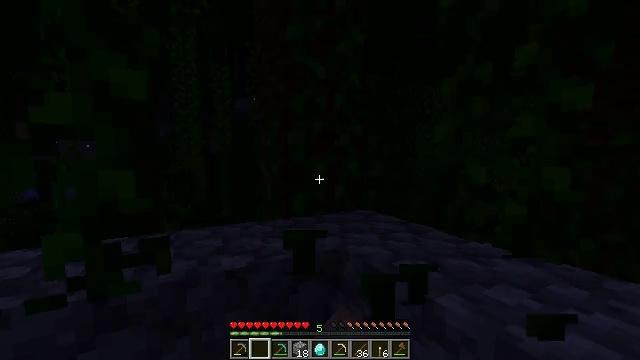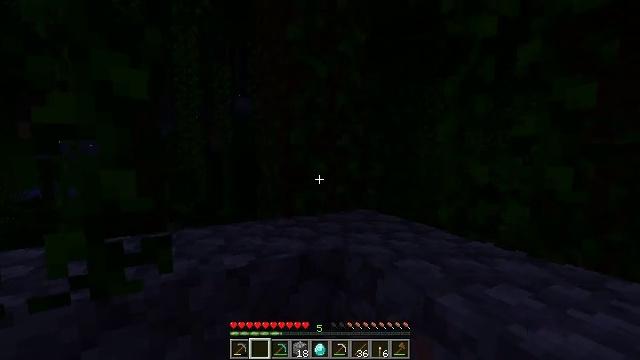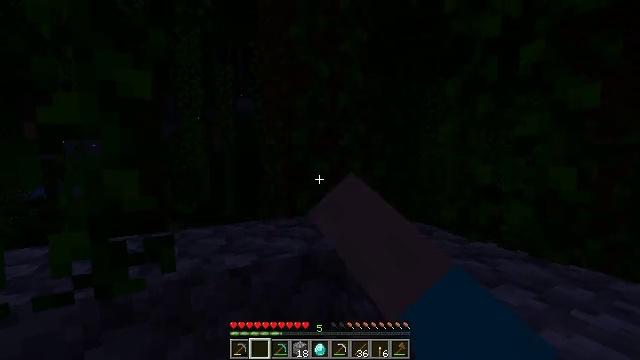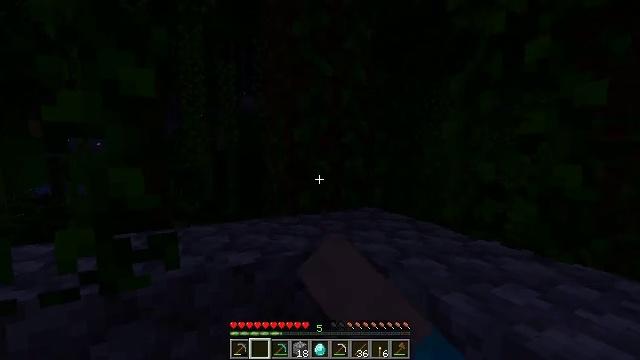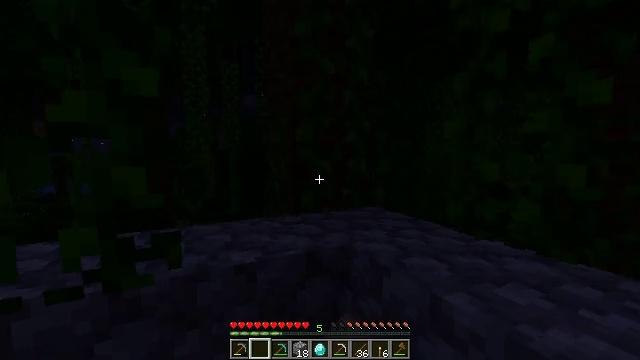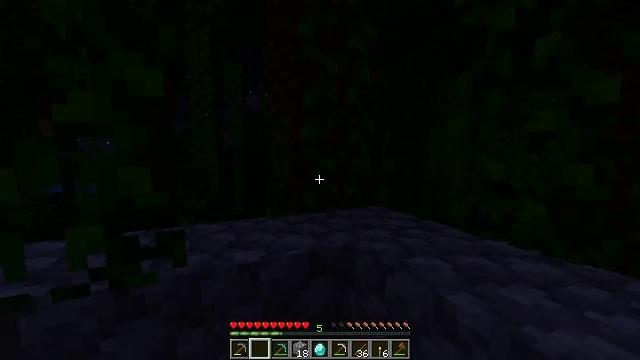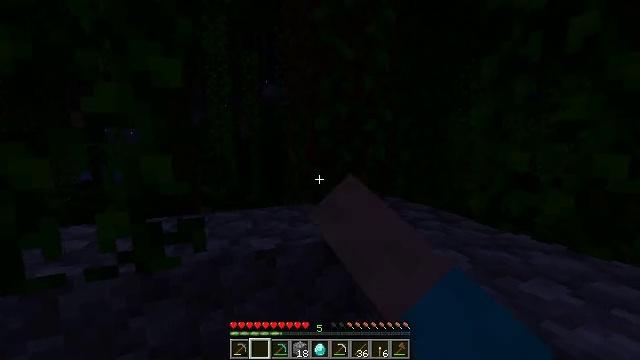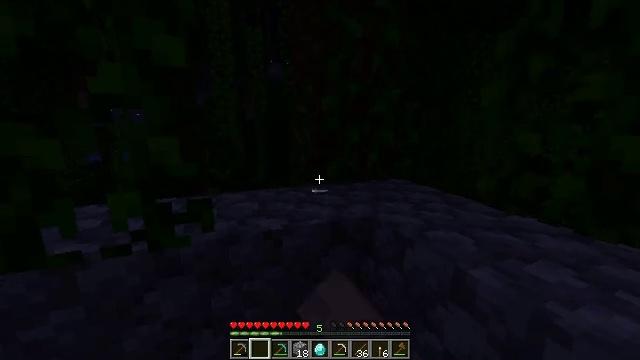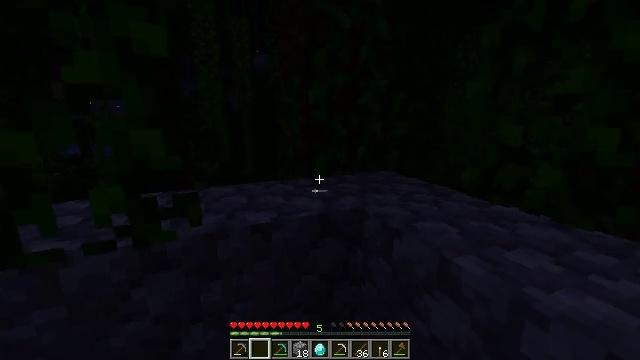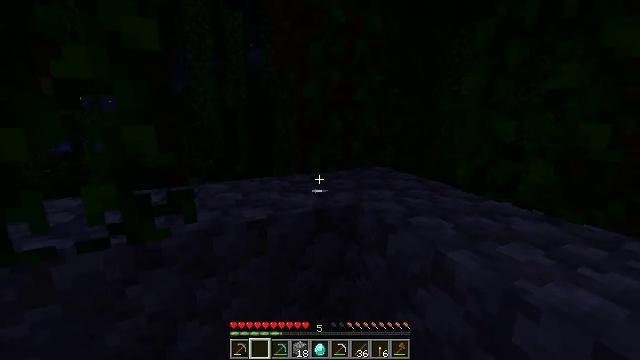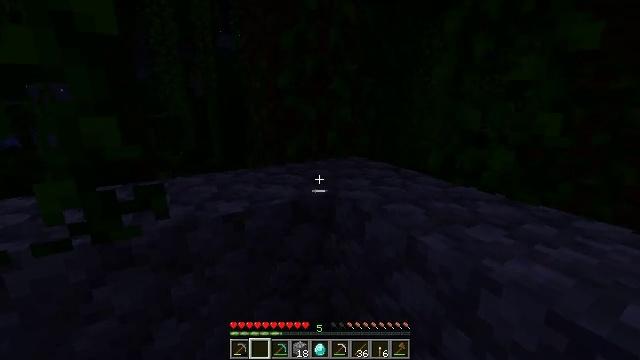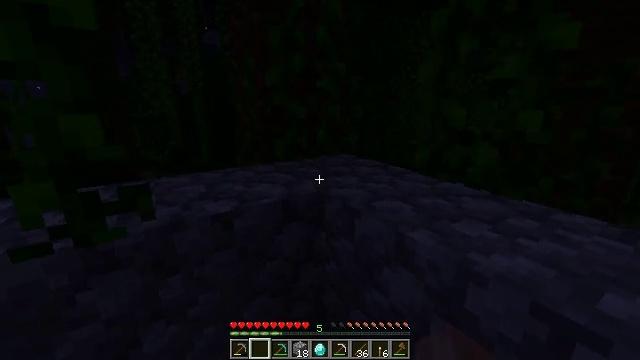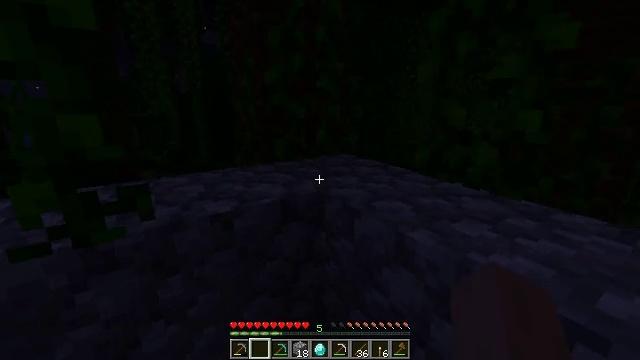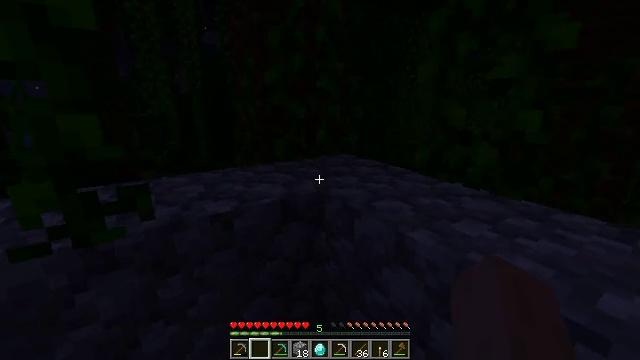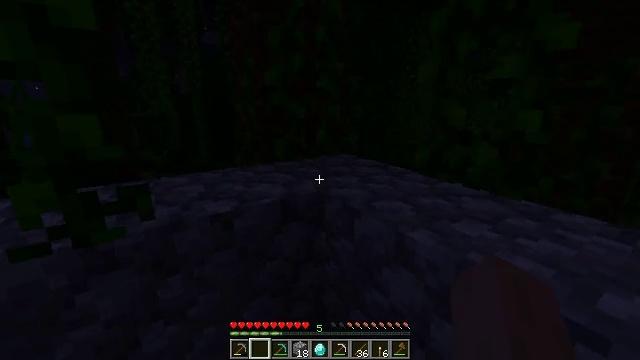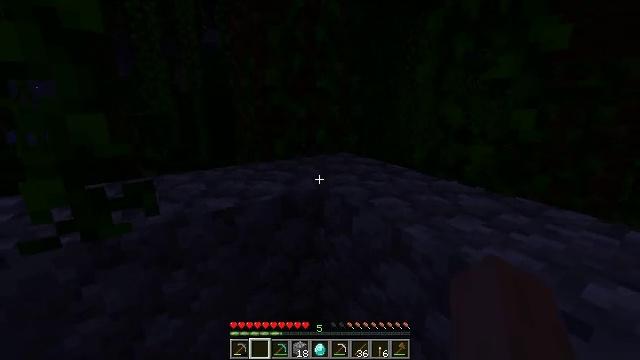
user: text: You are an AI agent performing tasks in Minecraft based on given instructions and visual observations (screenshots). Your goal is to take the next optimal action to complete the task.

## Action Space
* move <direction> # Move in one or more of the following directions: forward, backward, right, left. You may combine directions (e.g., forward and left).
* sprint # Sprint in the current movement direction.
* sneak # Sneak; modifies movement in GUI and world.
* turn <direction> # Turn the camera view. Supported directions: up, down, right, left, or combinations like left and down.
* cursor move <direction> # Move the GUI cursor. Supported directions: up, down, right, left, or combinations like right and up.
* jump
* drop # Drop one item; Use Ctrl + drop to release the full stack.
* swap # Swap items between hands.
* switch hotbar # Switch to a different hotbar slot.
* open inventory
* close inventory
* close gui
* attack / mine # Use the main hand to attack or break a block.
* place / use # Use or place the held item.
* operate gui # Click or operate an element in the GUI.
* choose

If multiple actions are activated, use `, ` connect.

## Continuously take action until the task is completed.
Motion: motion action
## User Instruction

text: Retrieve vines from walls or cliffs.
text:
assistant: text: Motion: attack / mine
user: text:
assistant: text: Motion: attack / mine
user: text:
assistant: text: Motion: attack / mine
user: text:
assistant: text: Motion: attack / mine
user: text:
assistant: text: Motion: attack / mine
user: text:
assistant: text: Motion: turn left and down, attack / mine
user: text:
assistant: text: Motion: turn left and down
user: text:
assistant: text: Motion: turn right and down
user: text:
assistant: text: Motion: turn right
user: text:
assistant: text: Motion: turn right and down
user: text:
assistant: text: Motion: turn right
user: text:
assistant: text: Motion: no_op
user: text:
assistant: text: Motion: no_op
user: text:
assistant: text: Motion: no_op
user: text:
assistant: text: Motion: move back
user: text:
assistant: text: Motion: move back
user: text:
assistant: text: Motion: move back
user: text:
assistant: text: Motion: move back, turn right
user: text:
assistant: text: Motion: move back, turn right
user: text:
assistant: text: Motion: move back and move left, turn right and down
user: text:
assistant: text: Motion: move back and move left, turn right and down
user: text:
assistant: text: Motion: move back and move left, turn right and down
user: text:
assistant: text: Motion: move left, turn right
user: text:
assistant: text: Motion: move left, turn right
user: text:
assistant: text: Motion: turn right
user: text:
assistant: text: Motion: turn right and down
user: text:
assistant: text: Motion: no_op
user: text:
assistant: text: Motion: no_op
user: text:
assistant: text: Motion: no_op
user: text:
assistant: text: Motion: turn left and up